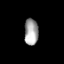
Tissue: lung
Cell type: Endothelial cells
Senescence score: 0.6867
Nuclear area (px): 360
Mean DAPI intensity: 163.767